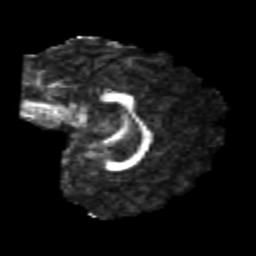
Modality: FA
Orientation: sagittal
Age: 22
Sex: female
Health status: healthy
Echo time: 0.074 s